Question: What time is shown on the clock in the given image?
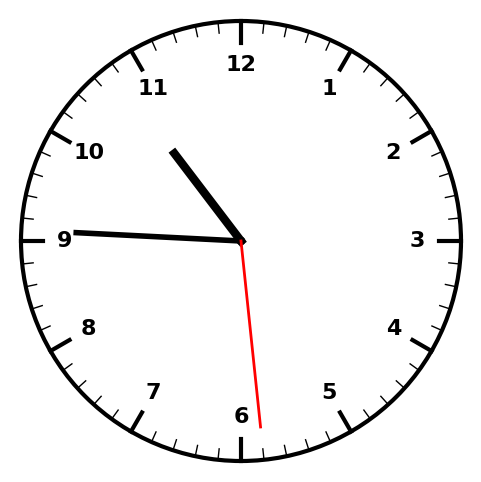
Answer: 10:45:29